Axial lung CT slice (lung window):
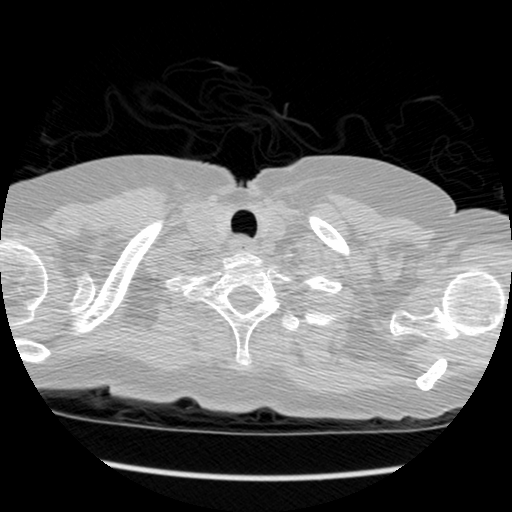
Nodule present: no